Question: How do I do something like the following, I basically need to count the total of applications and then divide it by sum of another column.
Here's my query,
'''
select TIME_ID, CAMPUSID, GenderId, FEETYPEID, PrefRankId, QUALIFID, PRIMARYSTUDYFIELD, SUPSTUDYFIELD,IsYear12Id, COURSEID
, count(APPID) as TOT_NUM_APP, sum(ATAR) as TOT_ATAR, round(SUM(ATAR)/(SUM(COUNT(APPID)) OVER () ) AS TOT_ATAR_AVG
from temp_fact tf1
group by TIME_ID, CAMPUSID, GenderId, FEETYPEID, PrefRankId, QUALIFID,
PRIMARYSTUDYFIELD, SUPSTUDYFIELD,IsYear12Id,courseid;
'''
See the above query. But it's wrong, cause I want the average of ATAR which is TOT_NUM_APP/TOT_ATAR

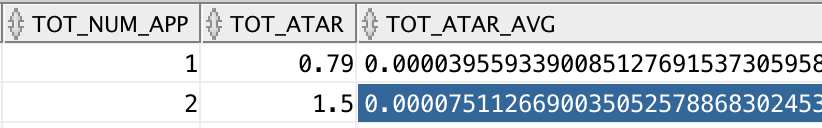
Answer: Most databases support window functions. So, if I understand correctly, 'sum(count(appid))' is supposed to represent the total count across all the rows. If so:
'''
SELECT TIME_ID, CAMPUSID, GenderId, FEETYPEID, PrefRankId, QUALIFID, PRIMARYSTUDYFIELD,
SUPSTUDYFIELD, IsYear12Id, courseid , count(APPID) as TOT_NUM_APP,
SUM(ATAR)/(SUM(COUNT(APPID)) OVER ()) as TOT_STUD_ATAR
FROM temp_fact tf1
GROUP BY TIME_ID, CAMPUSID, GenderId, FEETYPEID, PrefRankId, QUALIFID, PRIMARYSTUDYFIELD,
SUPSTUDYFIELD, IsYear12Id, courseid;
'''